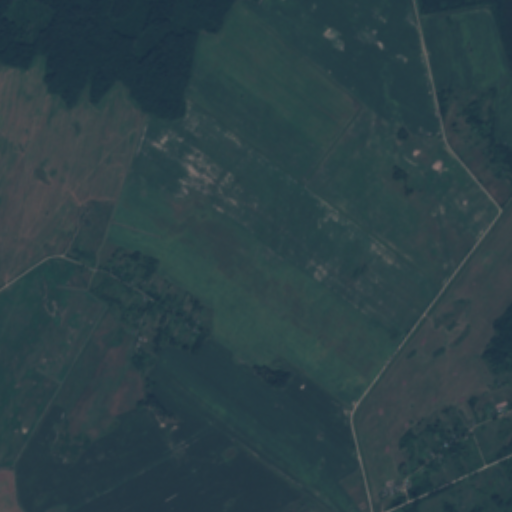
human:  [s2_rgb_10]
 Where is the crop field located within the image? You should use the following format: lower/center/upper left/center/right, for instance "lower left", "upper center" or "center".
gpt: The crop field is located in the left of the image.
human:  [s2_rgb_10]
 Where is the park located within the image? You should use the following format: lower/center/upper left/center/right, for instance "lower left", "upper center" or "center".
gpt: The park is located in the upper right of the image.
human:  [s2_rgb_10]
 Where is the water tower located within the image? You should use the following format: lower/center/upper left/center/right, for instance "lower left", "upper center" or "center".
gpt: The water tower is located in the lower right of the image.
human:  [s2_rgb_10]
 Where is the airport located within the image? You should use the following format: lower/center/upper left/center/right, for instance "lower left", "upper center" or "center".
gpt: There is no airport in the image.